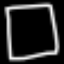
Label: square